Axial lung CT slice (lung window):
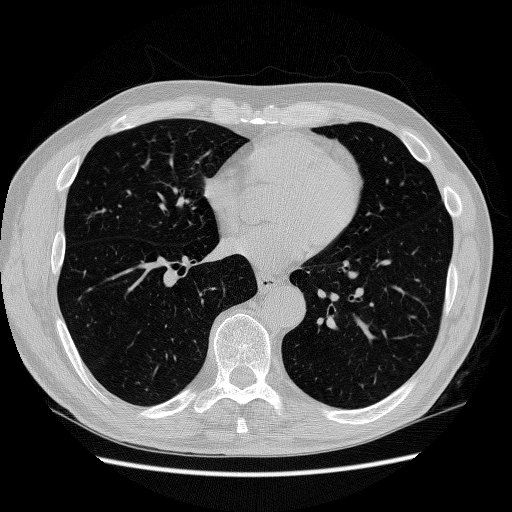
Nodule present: no